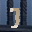
Label: 3